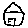
Label: house